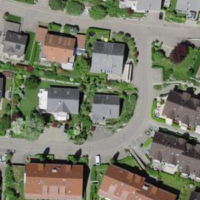
EUNIS habitat code: 55
Species observed at this site:
Clinopodium vulgare